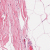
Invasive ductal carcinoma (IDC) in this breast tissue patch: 0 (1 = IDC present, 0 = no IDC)